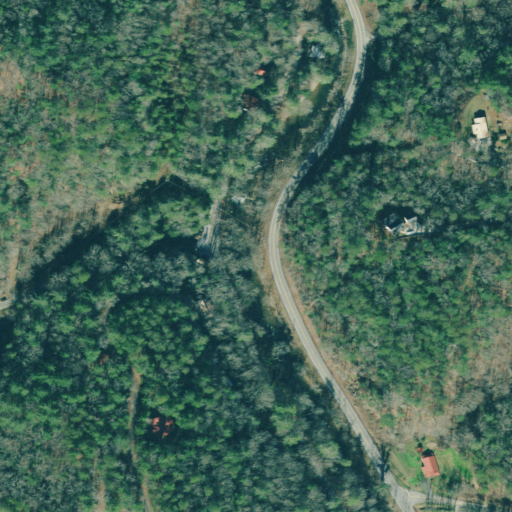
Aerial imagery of valley in Georgia named Scorpion Hollow containing open development, mixed forest, evergreen forest, deciduous forest, and low intensity development